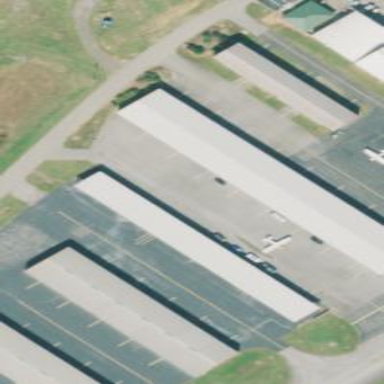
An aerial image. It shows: Hangar located at airport.